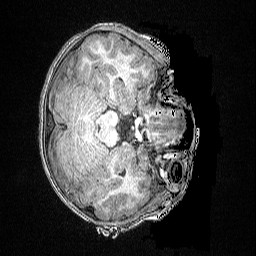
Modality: T1w
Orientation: axial
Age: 81
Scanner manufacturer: siemens
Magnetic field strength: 3 T
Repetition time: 2.5 s
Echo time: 0.00347 s